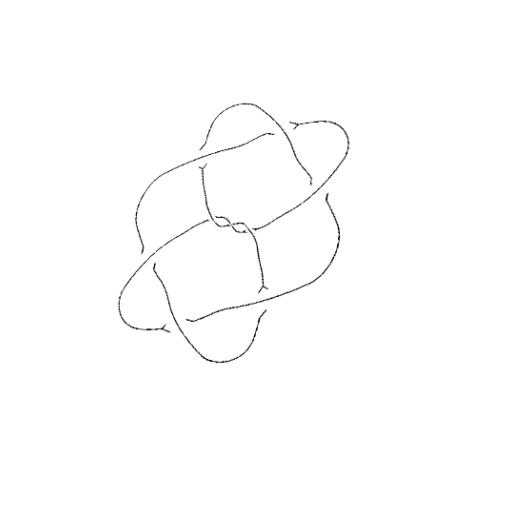
Crossing number: 9